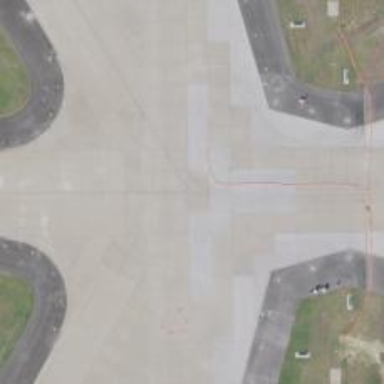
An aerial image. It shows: View of taxiway at the airport.